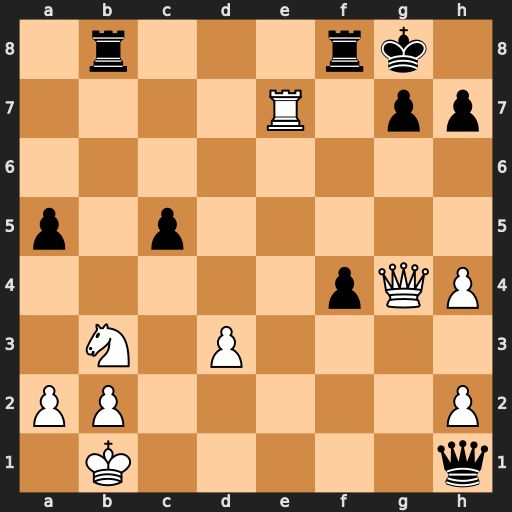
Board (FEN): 1r3rk1/4R1pp/8/p1p5/5pQP/1N1P4/PP5P/1K5q
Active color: w
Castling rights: -
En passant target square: -
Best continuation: Nc1 Rf7 Rxf7 Rxb2+ Kxb2